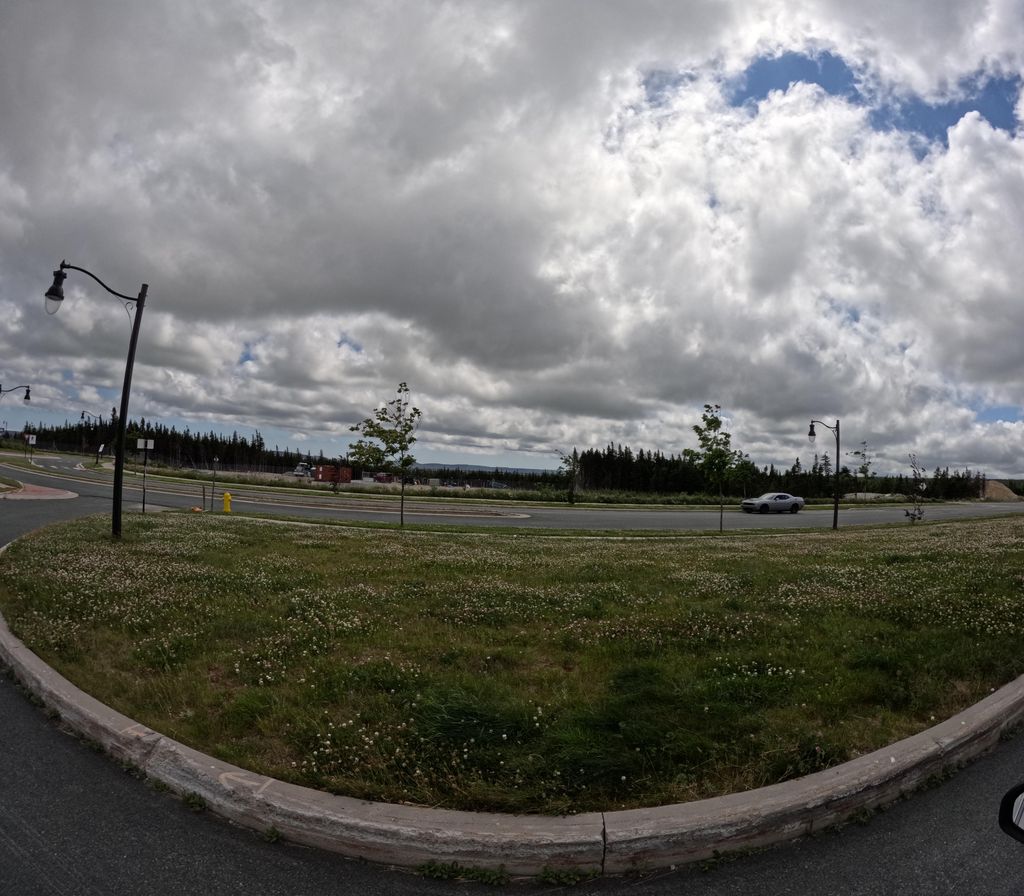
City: st_johns